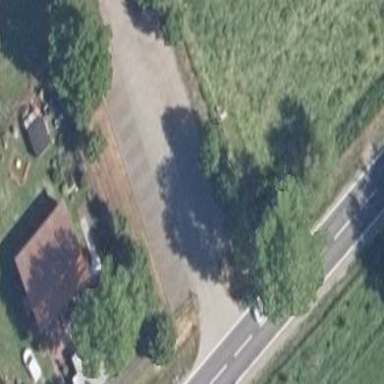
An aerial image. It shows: Parking area.